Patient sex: M
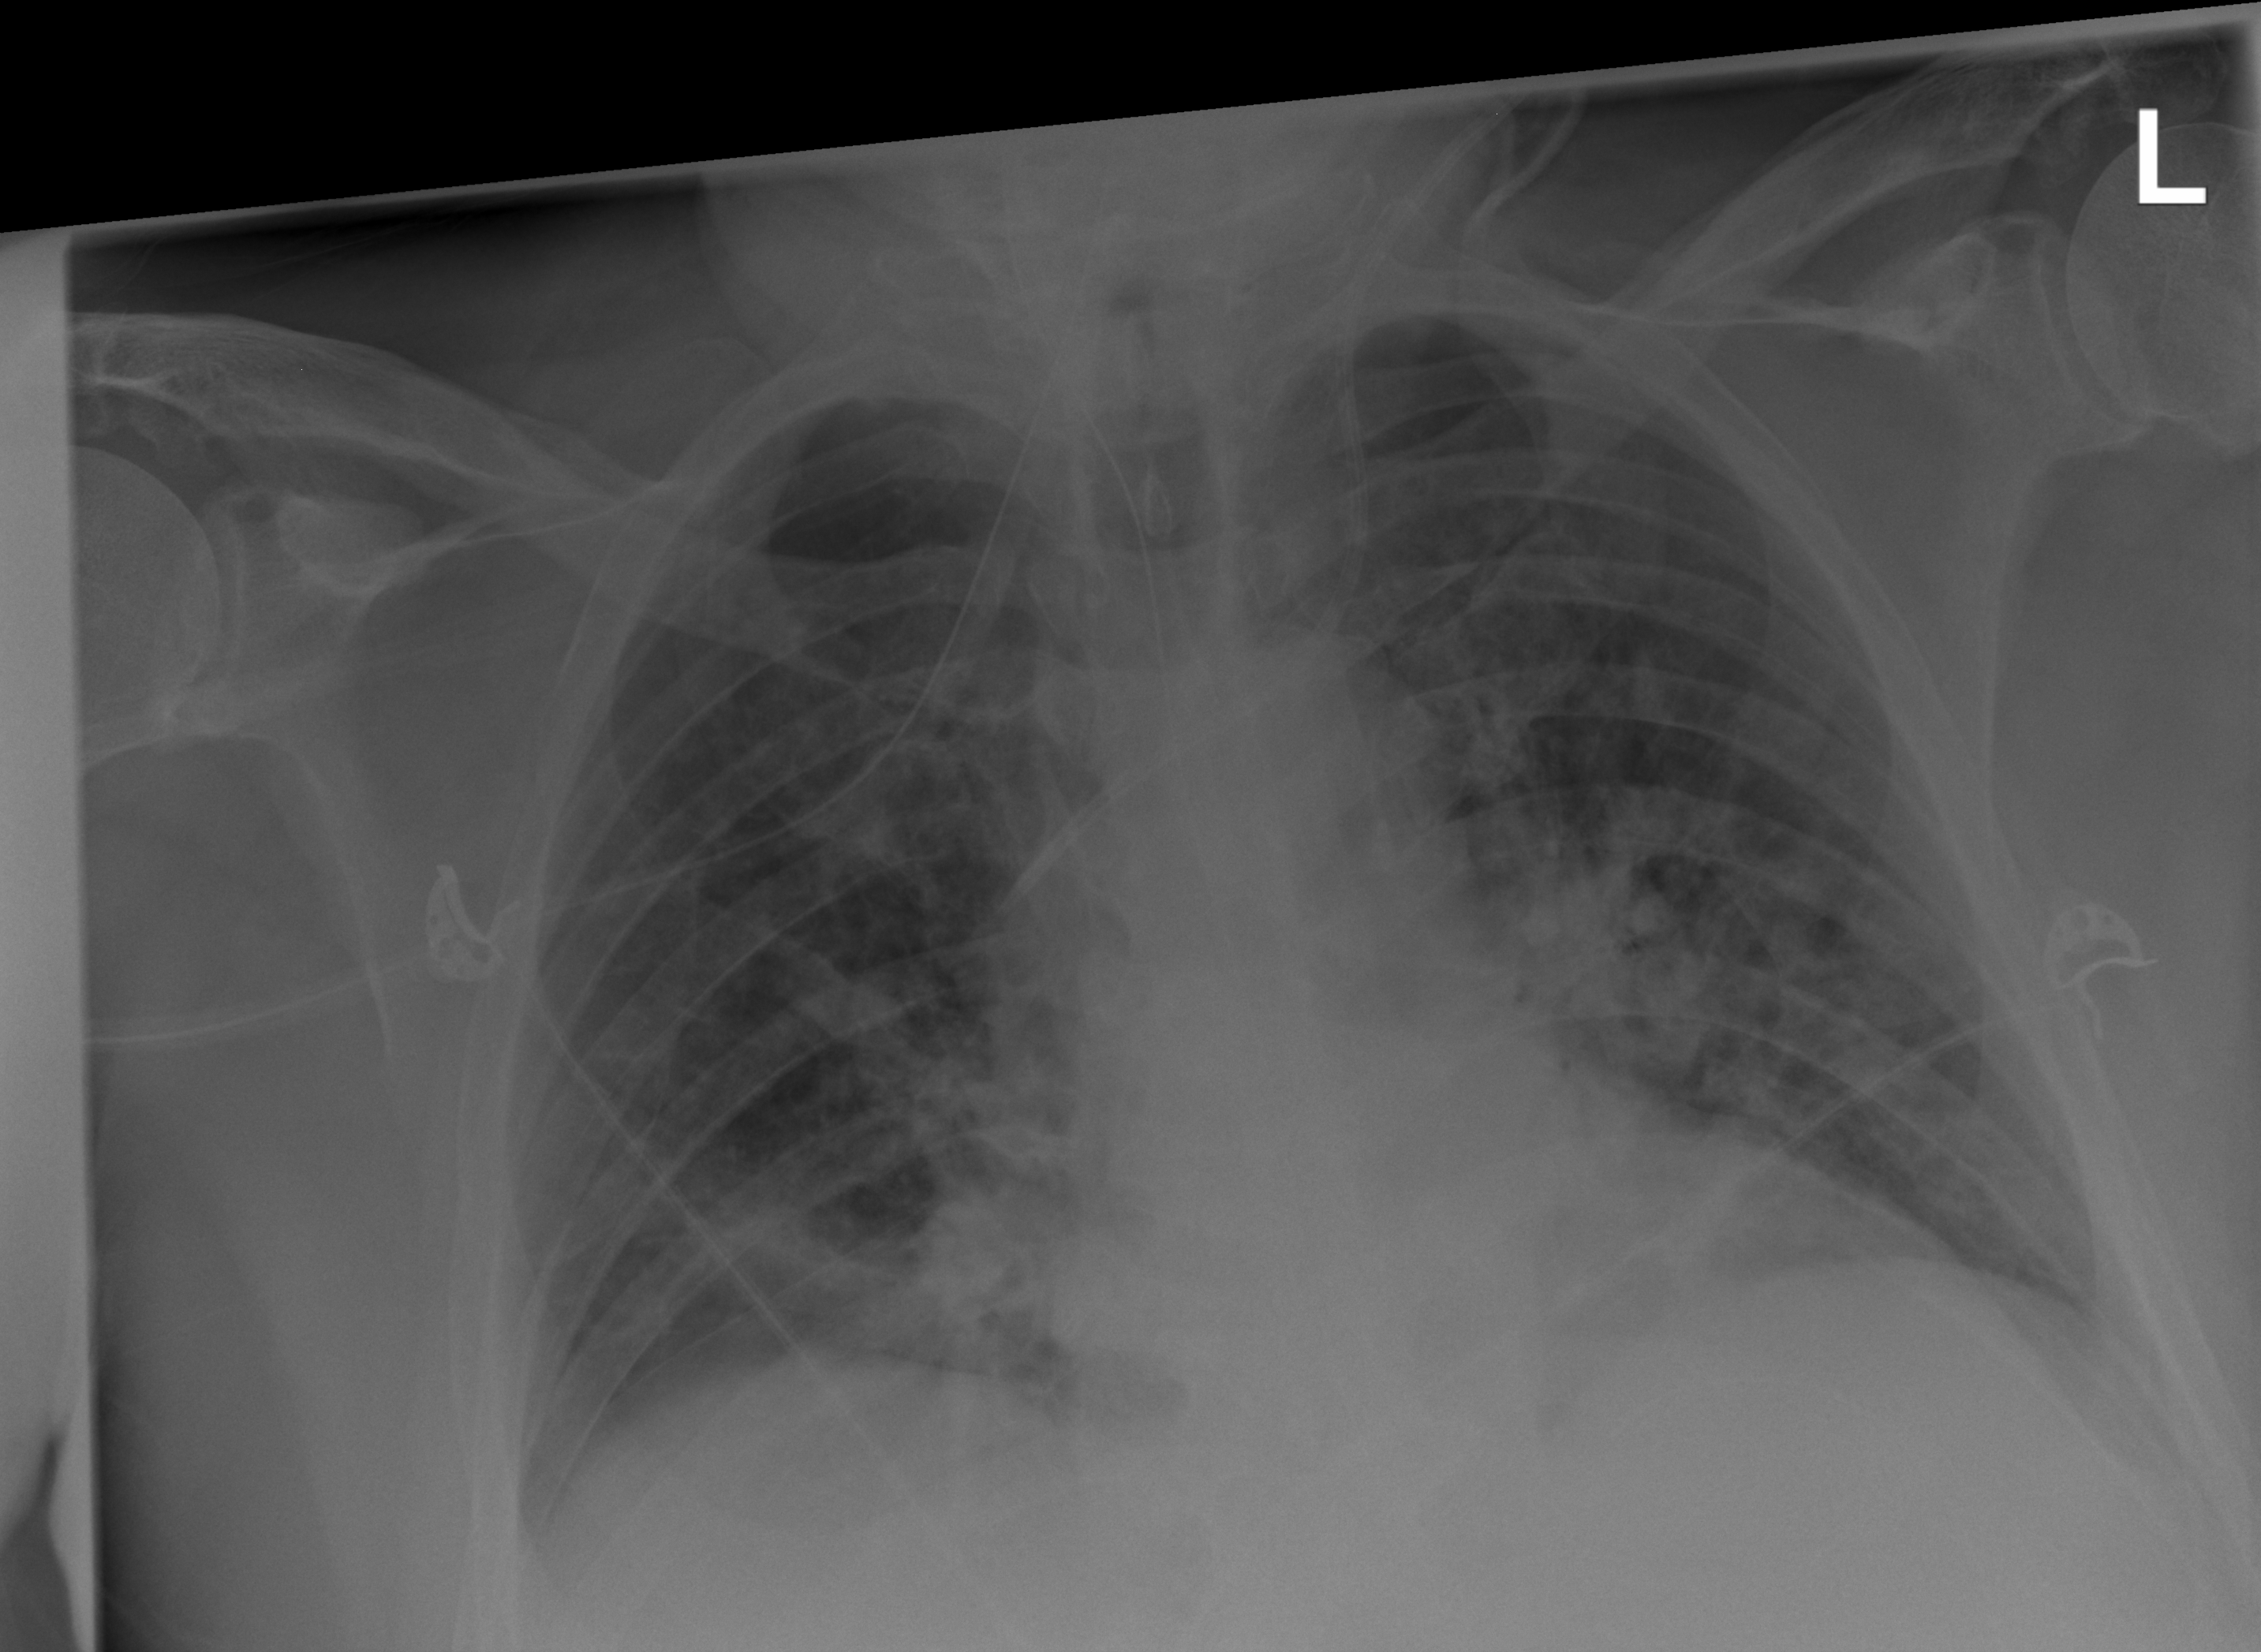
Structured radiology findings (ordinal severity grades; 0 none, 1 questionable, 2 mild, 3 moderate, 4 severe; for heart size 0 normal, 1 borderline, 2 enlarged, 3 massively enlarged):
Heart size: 2
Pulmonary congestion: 2
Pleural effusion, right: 0
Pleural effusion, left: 0
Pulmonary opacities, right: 3
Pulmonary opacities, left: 3
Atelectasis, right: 2
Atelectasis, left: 2